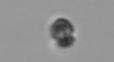
Label: Heterocapsa_rotundata